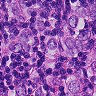
Metastatic tissue present: yes